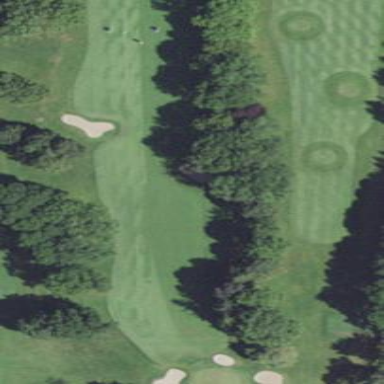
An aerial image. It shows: Grassy area designated as golf fairway.